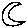
Label: moon